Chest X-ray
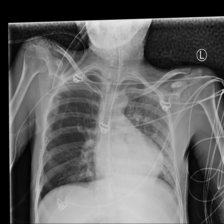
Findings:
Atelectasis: negative
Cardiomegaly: negative
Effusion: negative
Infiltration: positive
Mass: negative
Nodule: negative
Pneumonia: negative
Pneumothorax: negative
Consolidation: positive
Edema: negative
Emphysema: negative
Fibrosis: negative
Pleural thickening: negative
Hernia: negative